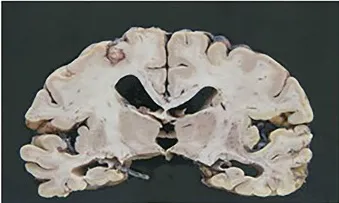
Macroscopic and microscopic findings of histopathological examination of brain tissue. (A) Diffuse brain atrophy with the compensatory dilatation of the lateral and third ventricles; the atrophy was most pronounced in the frontotemporal regions, particularly in medial temporal lobes.
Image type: pathology (van_gieson)